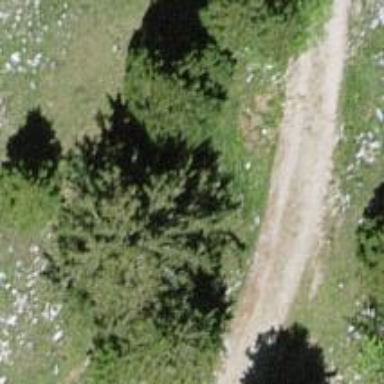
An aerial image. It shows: Evergreen tree with needle-leaved leaves.